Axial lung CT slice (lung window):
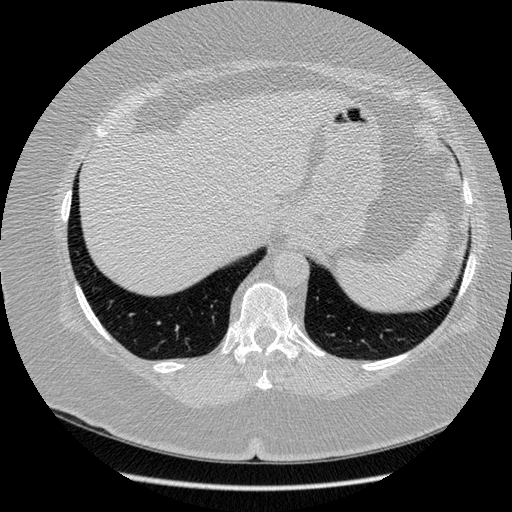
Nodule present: no